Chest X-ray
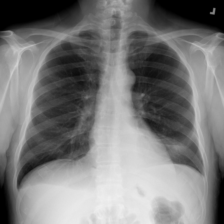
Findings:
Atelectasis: negative
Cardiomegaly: negative
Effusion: negative
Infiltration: negative
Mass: negative
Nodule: negative
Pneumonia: negative
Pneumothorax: negative
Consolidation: negative
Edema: negative
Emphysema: negative
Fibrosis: negative
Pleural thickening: negative
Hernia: negative